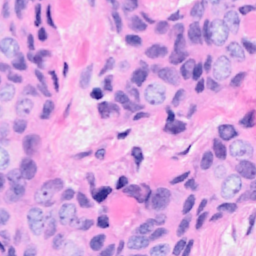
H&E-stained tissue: Breast